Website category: university
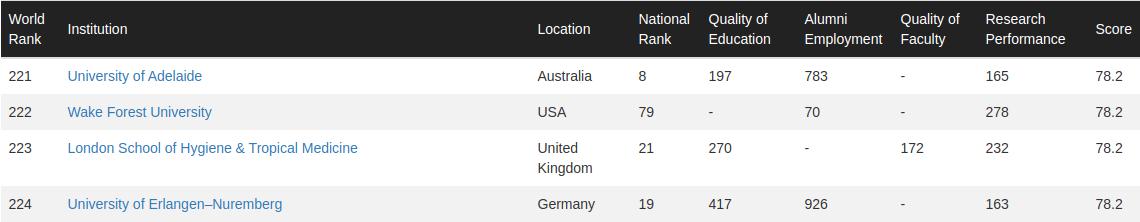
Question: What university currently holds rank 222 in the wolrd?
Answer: Wake Forest University

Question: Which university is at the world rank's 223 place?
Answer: London School of Hygiene & Tropical Medicine

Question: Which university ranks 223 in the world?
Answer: London School of Hygiene & Tropical Medicine

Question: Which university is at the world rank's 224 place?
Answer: University of ErlangenNuremberg

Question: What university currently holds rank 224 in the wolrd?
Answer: University of ErlangenNuremberg

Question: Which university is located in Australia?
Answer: University of Adelaide

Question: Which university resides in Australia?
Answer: University of Adelaide

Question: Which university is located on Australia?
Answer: University of Adelaide

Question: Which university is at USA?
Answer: Wake Forest University

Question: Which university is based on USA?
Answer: Wake Forest University

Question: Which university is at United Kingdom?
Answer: London School of Hygiene & Tropical Medicine

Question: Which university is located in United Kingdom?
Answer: London School of Hygiene & Tropical Medicine

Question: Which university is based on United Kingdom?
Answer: London School of Hygiene & Tropical Medicine

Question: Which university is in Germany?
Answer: University of ErlangenNuremberg

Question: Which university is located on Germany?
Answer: University of ErlangenNuremberg

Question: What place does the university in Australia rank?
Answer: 221

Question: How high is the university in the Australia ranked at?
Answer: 221

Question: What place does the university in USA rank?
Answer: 222

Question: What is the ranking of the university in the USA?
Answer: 222

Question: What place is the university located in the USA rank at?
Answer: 222

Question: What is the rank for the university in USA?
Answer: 222

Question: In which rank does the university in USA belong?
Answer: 222

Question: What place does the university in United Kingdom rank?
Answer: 223

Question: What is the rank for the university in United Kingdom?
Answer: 223

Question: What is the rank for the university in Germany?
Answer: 224

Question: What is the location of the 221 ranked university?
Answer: Australia

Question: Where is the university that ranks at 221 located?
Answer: Australia

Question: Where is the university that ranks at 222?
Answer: USA

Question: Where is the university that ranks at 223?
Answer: United Kingdom

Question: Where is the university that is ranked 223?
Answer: United Kingdom

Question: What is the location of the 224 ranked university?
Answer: Germany

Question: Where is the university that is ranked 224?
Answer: Germany